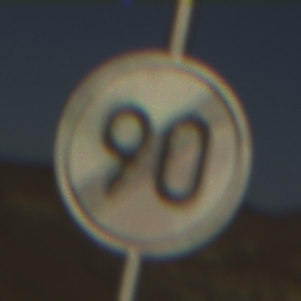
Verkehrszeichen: EndeGeschwindigkeit90
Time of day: SunriseSunset
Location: Outdoor (Nature)
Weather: Clear
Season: NotSpecified
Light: Natural